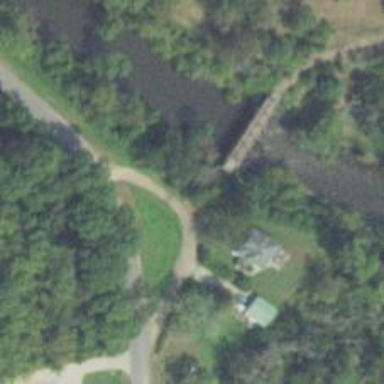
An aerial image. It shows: There is bridge in the image.